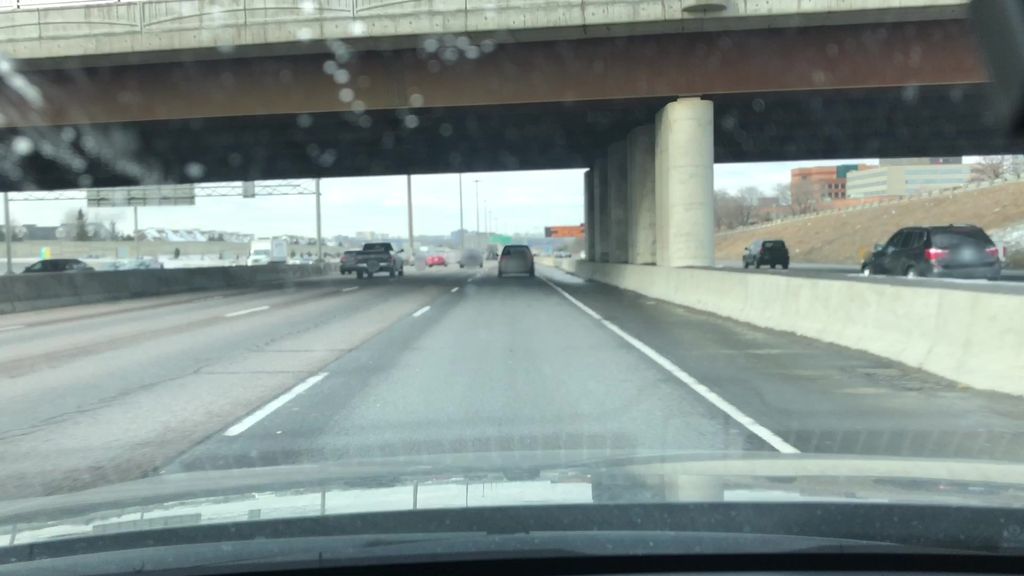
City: toronto